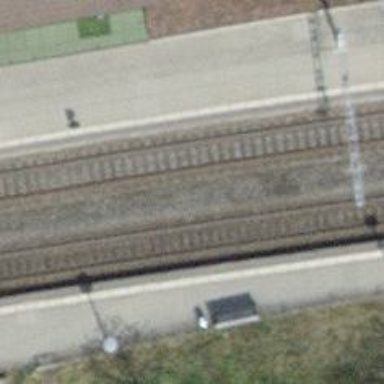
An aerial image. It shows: Stop position for public transport on the railway.